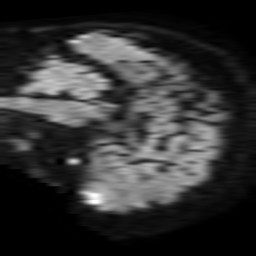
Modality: TRACE
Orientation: sagittal
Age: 39
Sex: female
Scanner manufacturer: philips
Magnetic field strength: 1.5 T
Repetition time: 3.395 s
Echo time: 0.06922 s